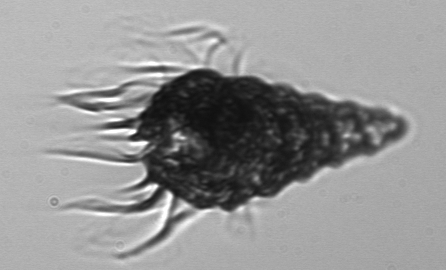
Label: Laboea_strobila